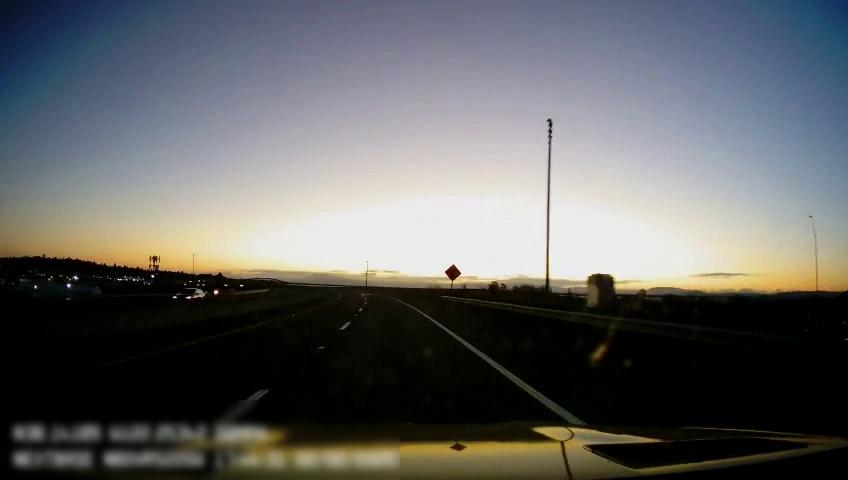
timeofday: Dusk/Dawn/Twilight
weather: Sunny
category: Drivable Space
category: Vehicles | Car
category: Lanes | Current Lane
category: Lanes | Current Lane
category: Lanes | Current Lane
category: Traffic | Signs